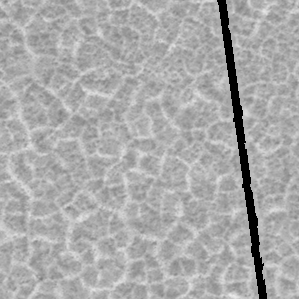
Label: frost